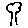
Label: tree